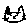
Label: cat